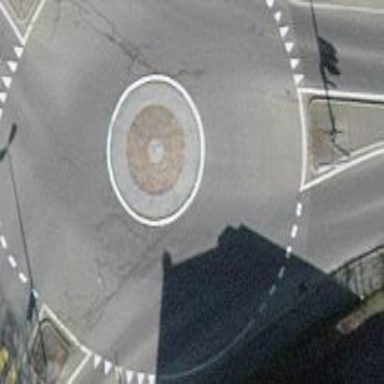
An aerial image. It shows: Secondary asphalt road with roundabout junction. There are no sidewalks.